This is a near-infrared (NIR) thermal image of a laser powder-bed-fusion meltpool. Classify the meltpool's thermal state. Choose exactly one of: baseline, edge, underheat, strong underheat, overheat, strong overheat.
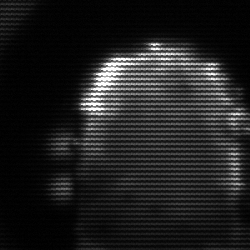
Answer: baseline